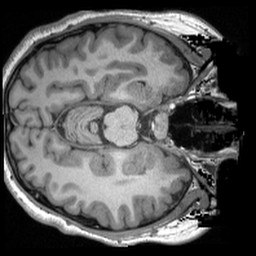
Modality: T1w
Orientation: axial
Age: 22
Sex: female
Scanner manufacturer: siemens
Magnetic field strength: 3 T
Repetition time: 2.3 s
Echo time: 0.00308 s